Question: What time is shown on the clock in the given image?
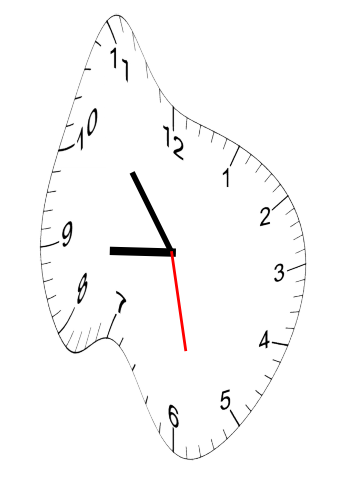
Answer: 08:53:28